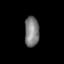
Tissue: lung
Cell type: Endothelial cells
Senescence score: 0.7501
Nuclear area (px): 428
Mean DAPI intensity: 126.657